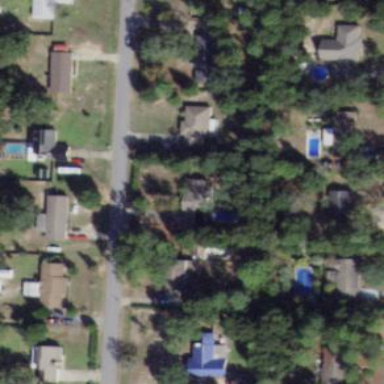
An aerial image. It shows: Single-family residential area.